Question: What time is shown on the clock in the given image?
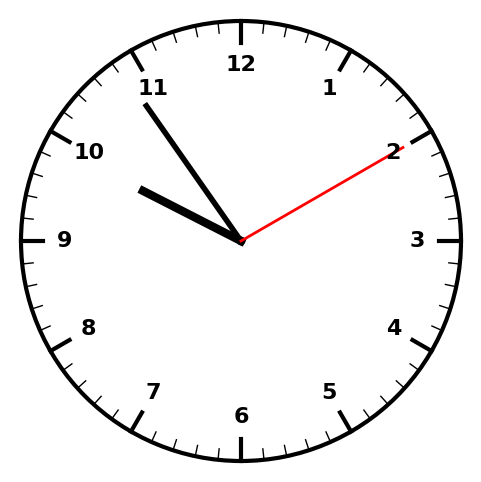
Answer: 09:54:10